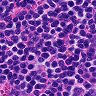
Metastatic tissue present: no